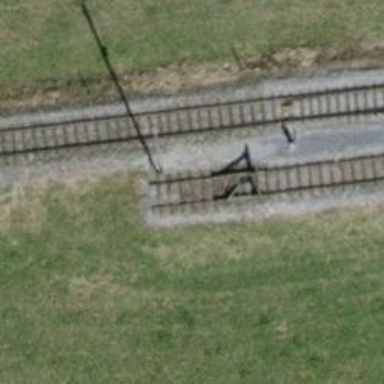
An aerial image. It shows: Railway buffer stop.